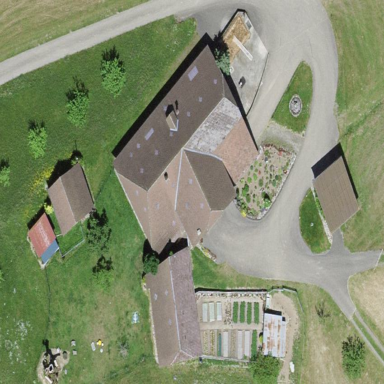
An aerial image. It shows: Farm with farmyard.